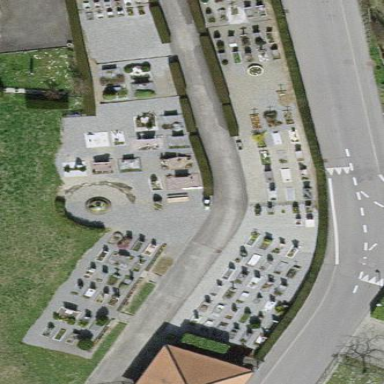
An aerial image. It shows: Cemetery.